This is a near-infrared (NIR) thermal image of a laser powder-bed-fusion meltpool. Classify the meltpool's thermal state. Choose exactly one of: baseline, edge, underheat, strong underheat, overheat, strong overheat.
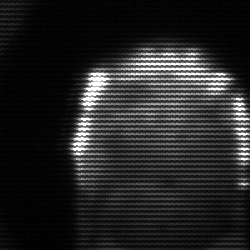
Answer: baseline